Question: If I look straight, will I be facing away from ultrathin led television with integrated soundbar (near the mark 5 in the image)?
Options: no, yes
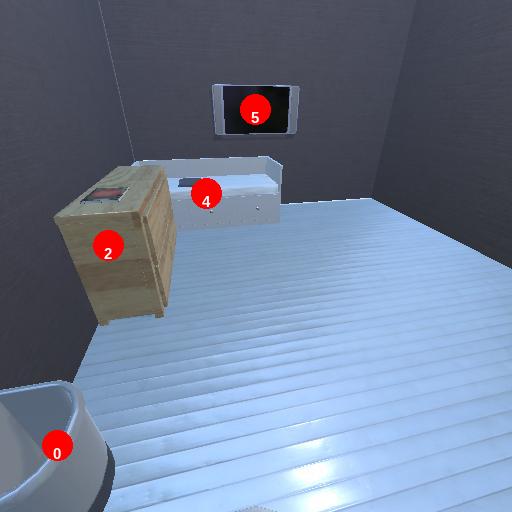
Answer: no